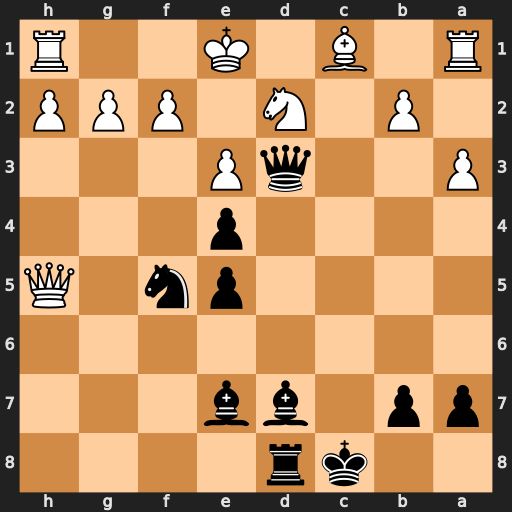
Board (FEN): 2kr4/pp1bb3/8/4pn1Q/4p3/P2qP3/1P1N1PPP/R1B1K2R
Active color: b
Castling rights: KQ
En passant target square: -
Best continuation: Nh4